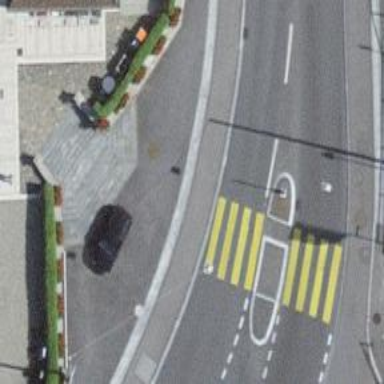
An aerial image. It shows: Footway with zebra crossing.